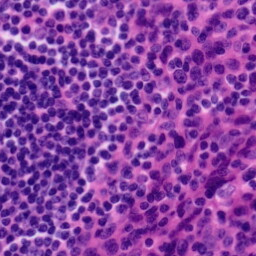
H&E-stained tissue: Tonsil